Question: I'm getting started using Kohana framework. How do I properly link images? I'm linking images using the usual way:
'''
<img src="../../resources/images/img01.jpg" />
'''
I'm using dreamweaver, and I can see that the link is correct. Since I can see an image in the preview:

The link is still the same when I reference the image based on the controller.
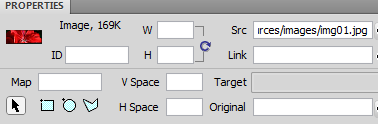
Answer: Best way to use full (base)paths:
'''
<img src="<?php echo url::base() ?>resources/images/img01.jpg" />
'''
or:
'''
<img src="<?php echo url::site('resources/images/img01.jpg') ?>" />
'''